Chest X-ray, AP view. Patient: 41 years old, sex F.
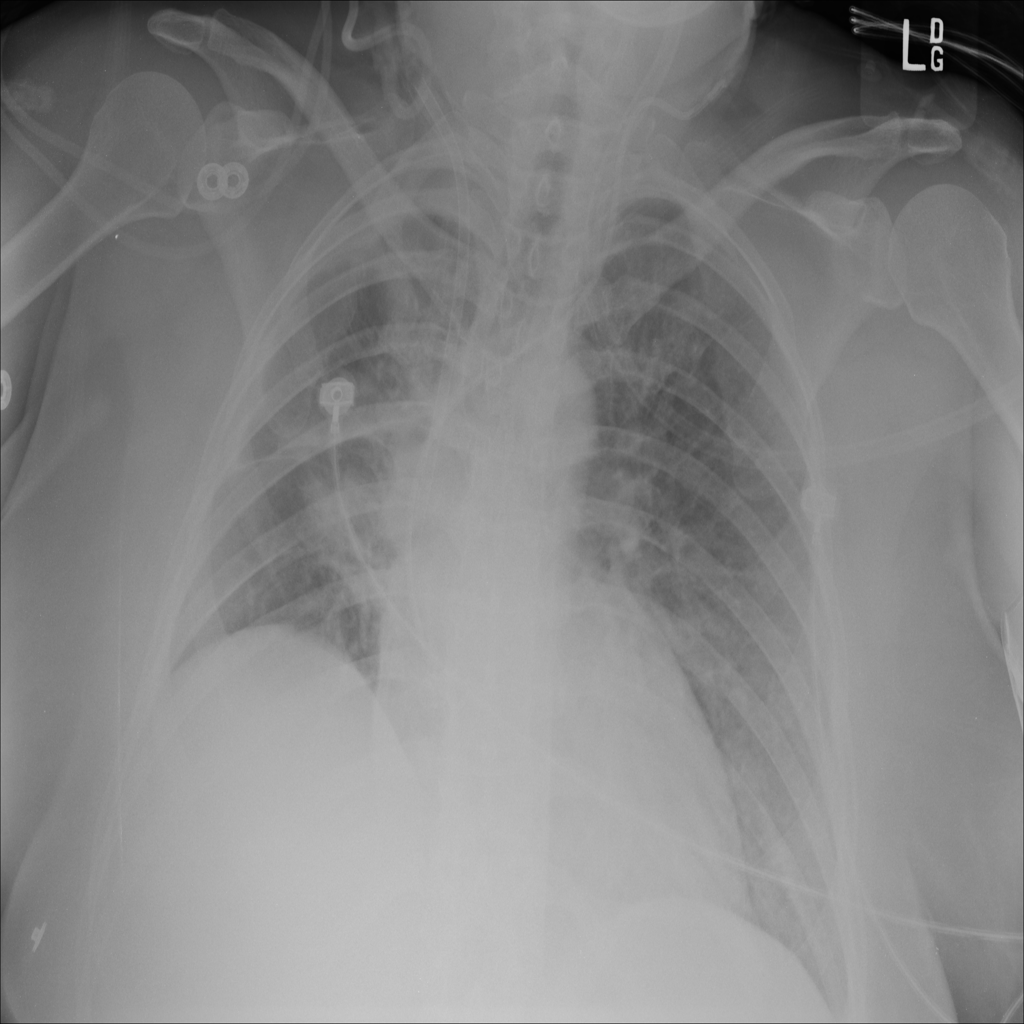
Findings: Infiltration, Mass